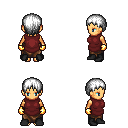
a pixel art fantasy rpg character, female body template, human, tanned skin, maroon tunic, robe skirt, white plain hairstyle, gold gloves, black shoes, four views (front, back, left, right), 2x2 character sprite sheet, small pixel art, hard edges, no anti-aliasing